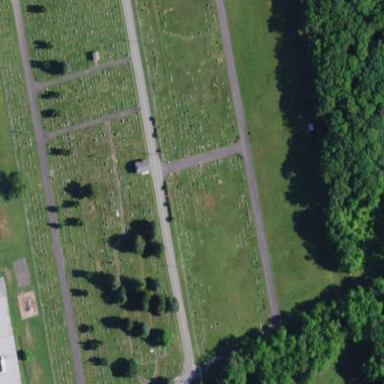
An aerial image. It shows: Cemetery.